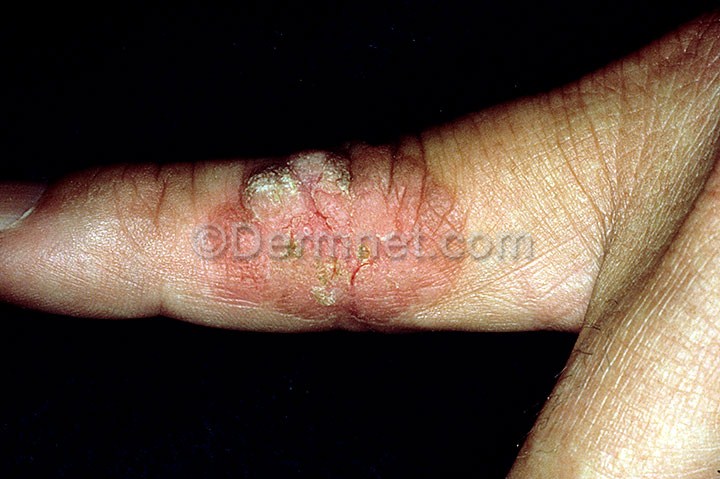
Disease: Actinic Keratosis Basal Cell Carcinoma and other Malignant Lesions